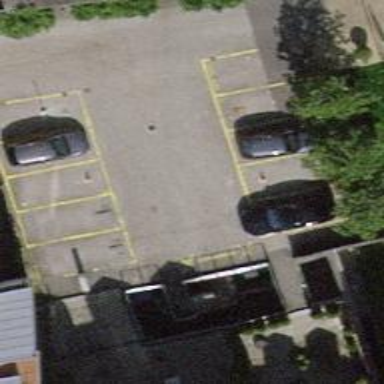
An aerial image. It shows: Parking aisle with asphalt surface. The area has sidewalks on both sides.